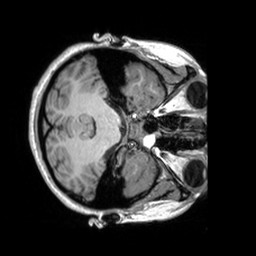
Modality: T1w
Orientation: axial
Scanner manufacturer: siemens
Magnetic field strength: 3 T
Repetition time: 2.53 s
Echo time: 0.00298 s